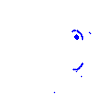
Particle: electron